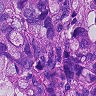
Metastatic tissue present: yes